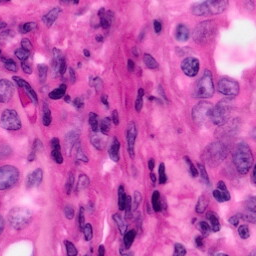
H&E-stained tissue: Pancreatic